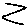
Label: zigzag